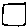
Label: square